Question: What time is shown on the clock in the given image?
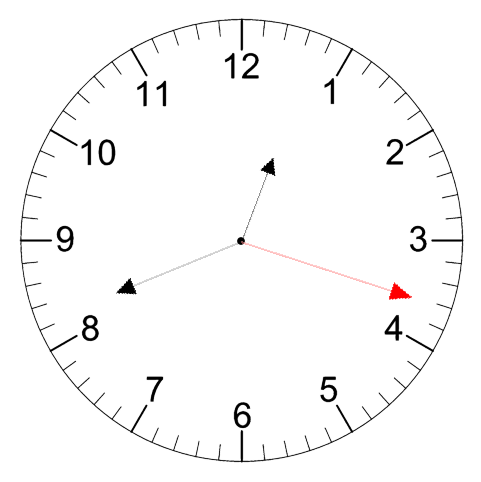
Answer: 12:41:18